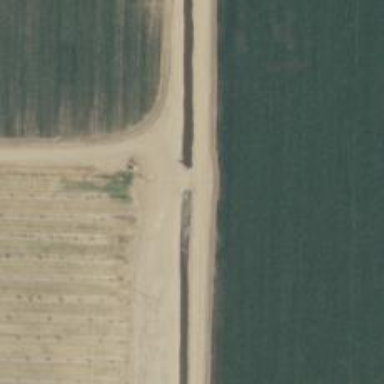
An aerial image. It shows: Culvert tunnel under canal.